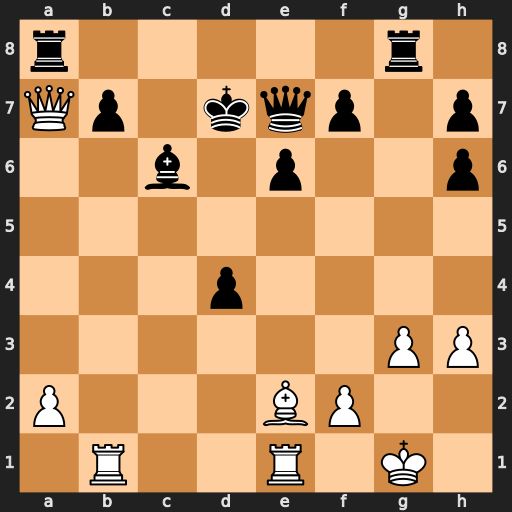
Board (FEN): r5r1/Qp1kqp1p/2b1p2p/8/3p4/6PP/P3BP2/1R2R1K1
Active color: w
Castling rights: -
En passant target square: -
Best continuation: Rxb7+ Bxb7 Qxb7+